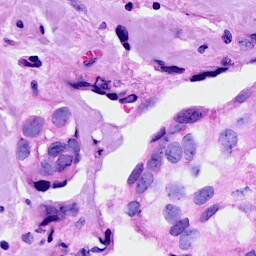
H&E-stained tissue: Breast